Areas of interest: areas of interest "Era Digital Square"
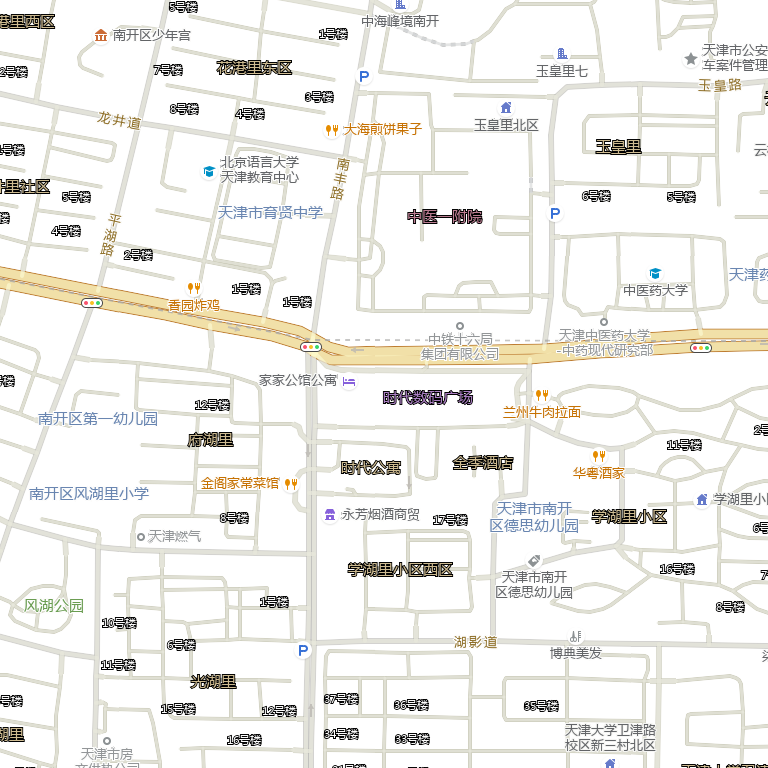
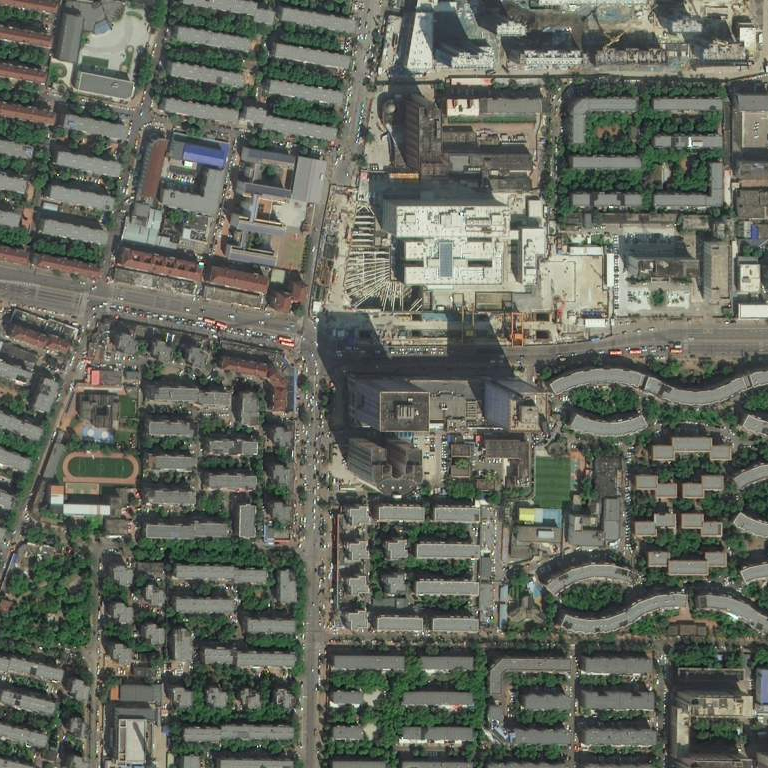